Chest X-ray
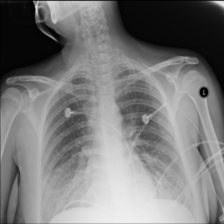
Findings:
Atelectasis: negative
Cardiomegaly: negative
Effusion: positive
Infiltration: negative
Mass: negative
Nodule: negative
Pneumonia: negative
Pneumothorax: negative
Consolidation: negative
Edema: negative
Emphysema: negative
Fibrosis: negative
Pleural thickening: negative
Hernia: negative